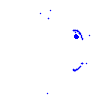
Particle: pion